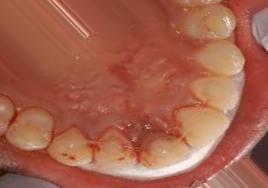
Condition: Tooth Discoloration